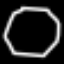
Label: octagon